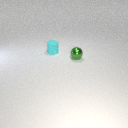
small cyan rubber cylinder behind small green metal sphere